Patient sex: F
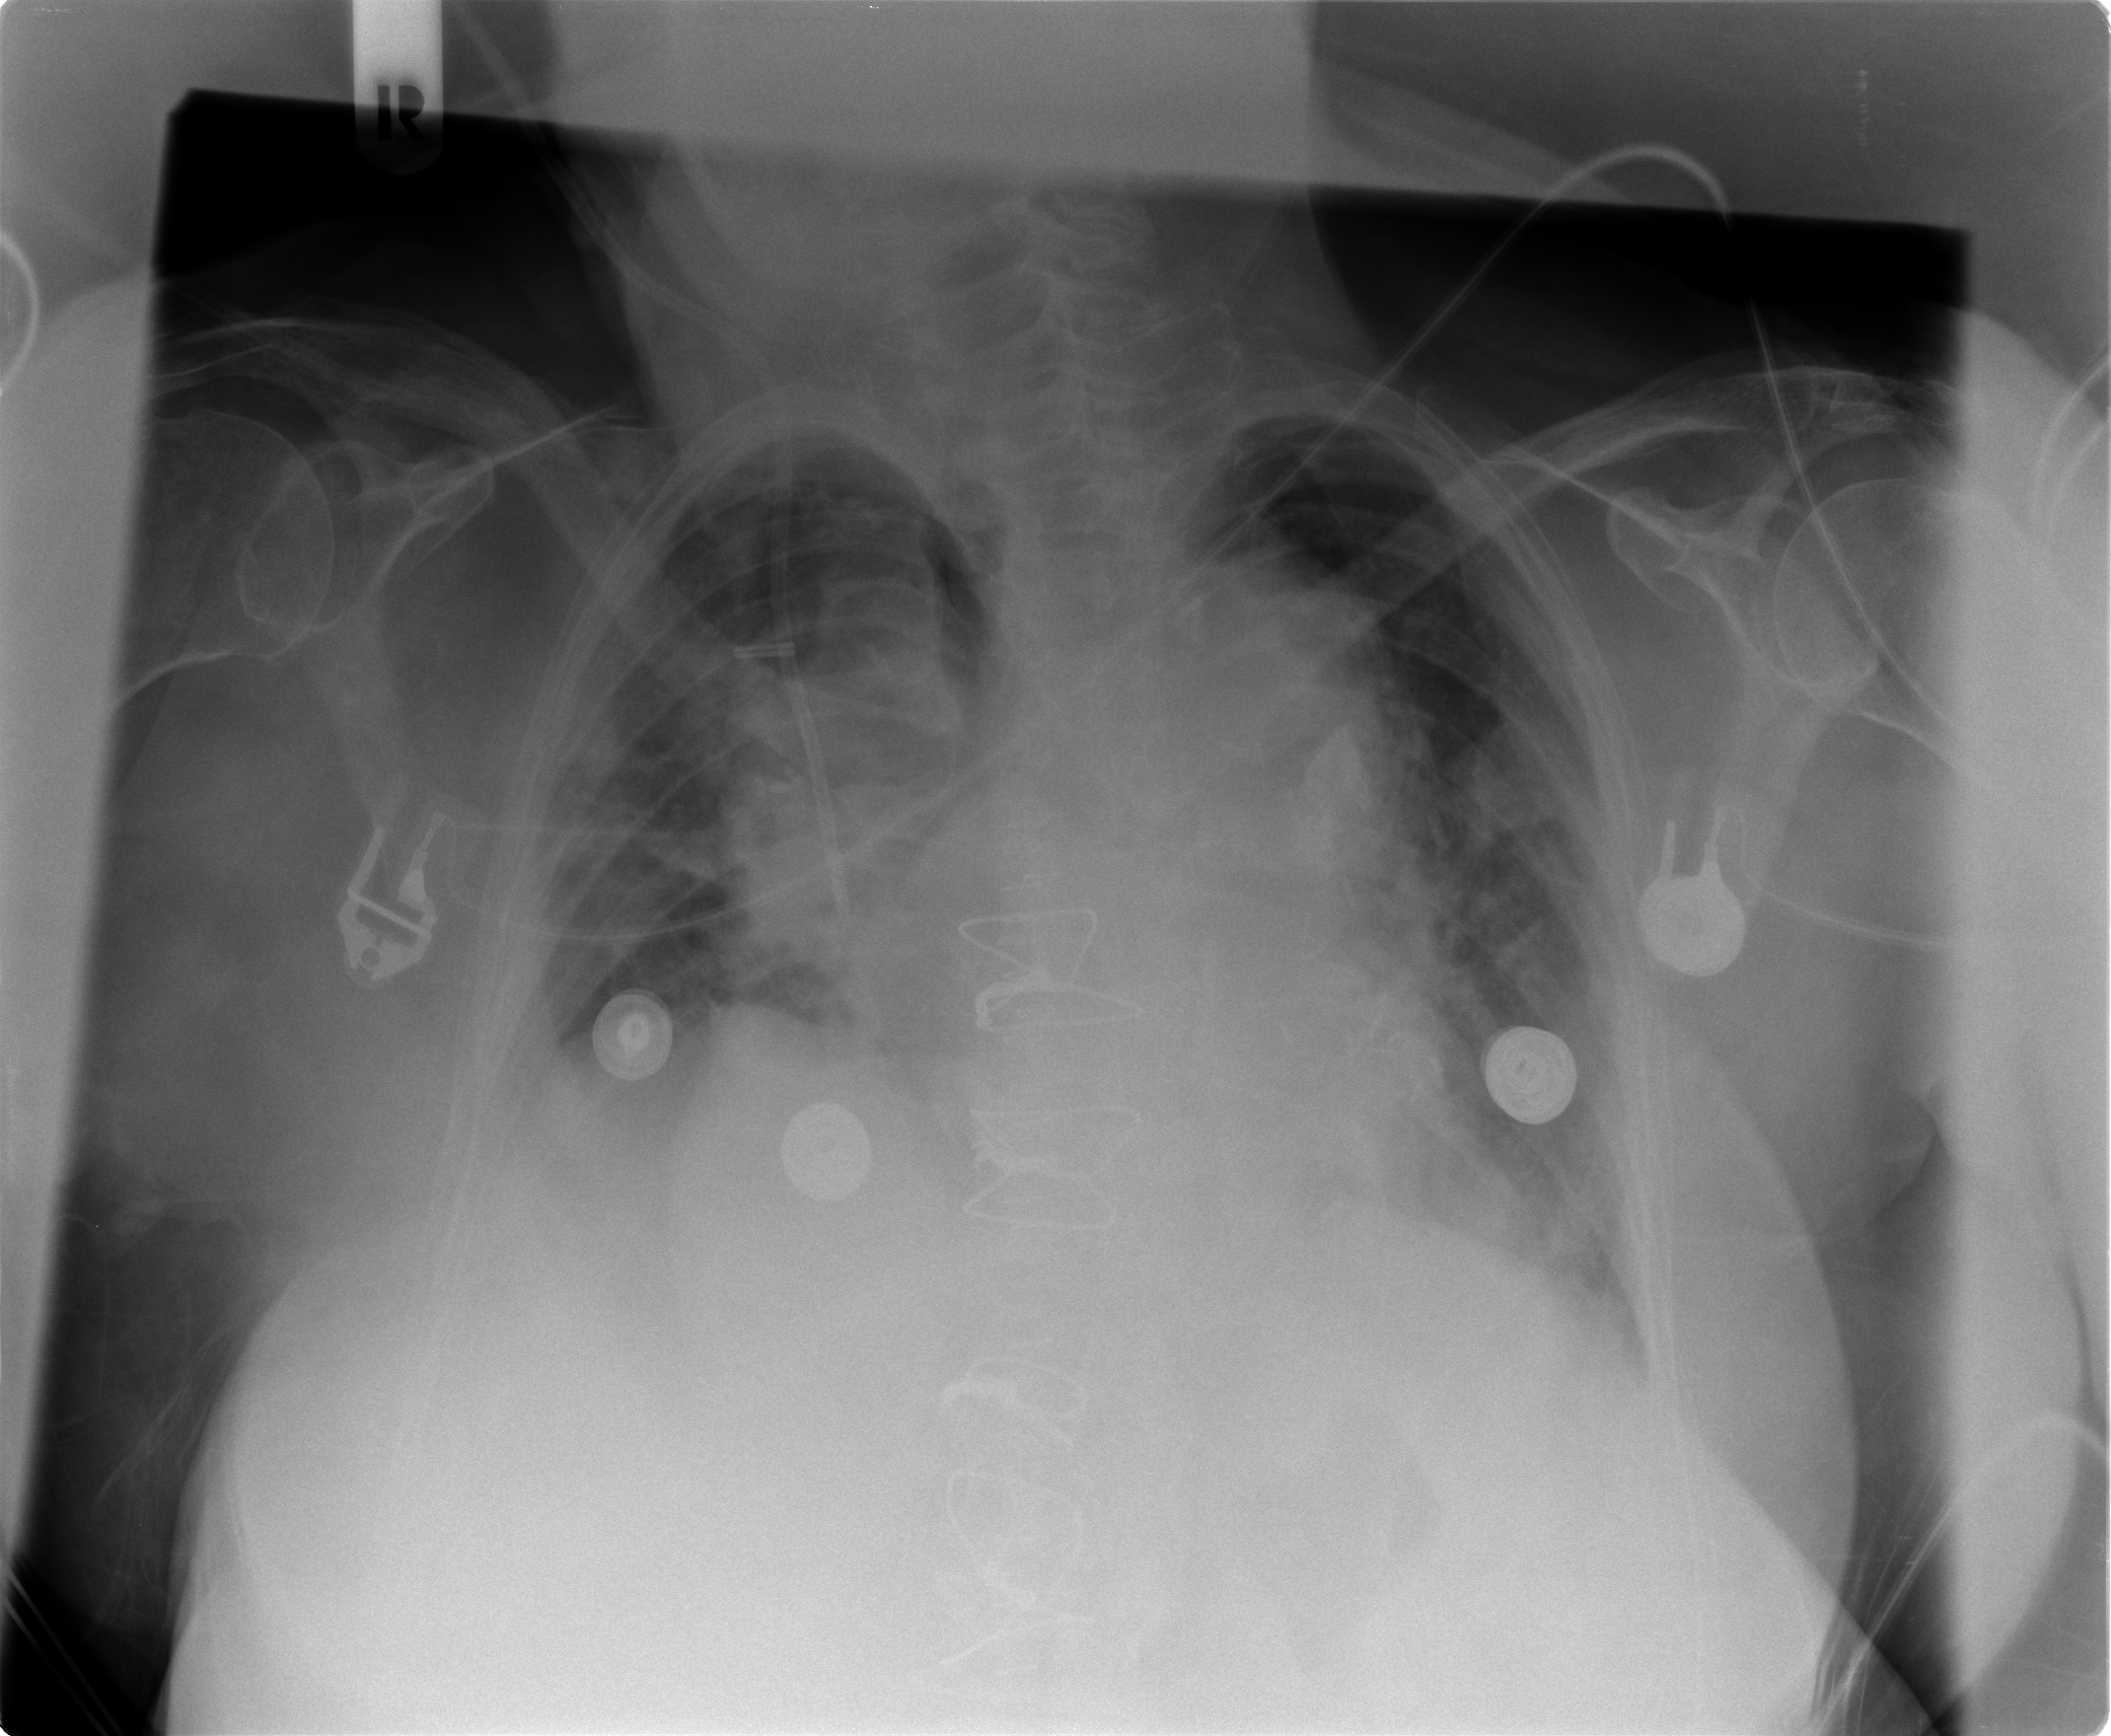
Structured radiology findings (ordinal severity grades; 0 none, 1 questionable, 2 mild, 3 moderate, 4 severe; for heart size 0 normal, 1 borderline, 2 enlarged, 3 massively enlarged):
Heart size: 2
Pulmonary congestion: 2
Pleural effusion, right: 2
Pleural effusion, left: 0
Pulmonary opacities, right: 0
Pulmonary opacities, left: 0
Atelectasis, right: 2
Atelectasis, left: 2